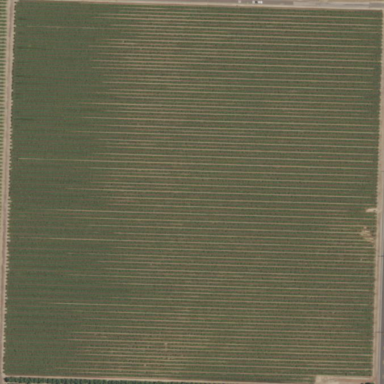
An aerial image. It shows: Vineyard.